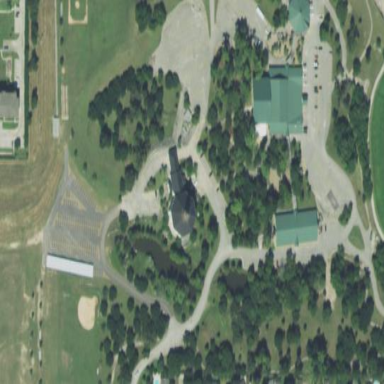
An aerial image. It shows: Place of worship.